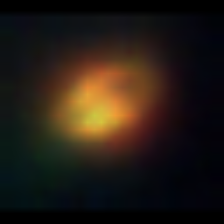
Taxon: NanoPlankton
Group: Other